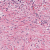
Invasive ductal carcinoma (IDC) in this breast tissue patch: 1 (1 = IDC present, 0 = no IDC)